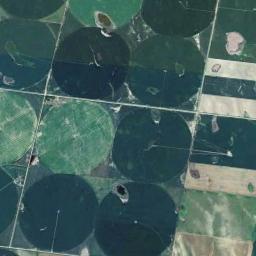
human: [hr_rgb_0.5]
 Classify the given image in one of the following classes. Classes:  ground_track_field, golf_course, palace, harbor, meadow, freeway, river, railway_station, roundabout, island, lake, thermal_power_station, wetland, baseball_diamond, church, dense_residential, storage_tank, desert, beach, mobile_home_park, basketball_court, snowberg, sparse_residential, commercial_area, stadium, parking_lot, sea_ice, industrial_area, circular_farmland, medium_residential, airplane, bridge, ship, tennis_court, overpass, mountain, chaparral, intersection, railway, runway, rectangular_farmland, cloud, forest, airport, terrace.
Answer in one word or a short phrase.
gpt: circular_farmland